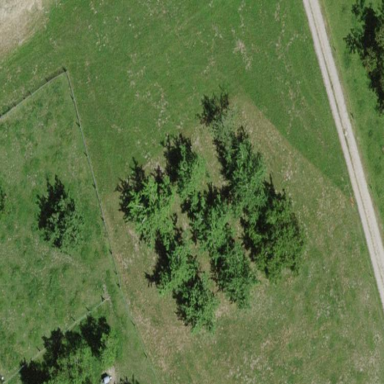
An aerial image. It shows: Orchard.